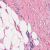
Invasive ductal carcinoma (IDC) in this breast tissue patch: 0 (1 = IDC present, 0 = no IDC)